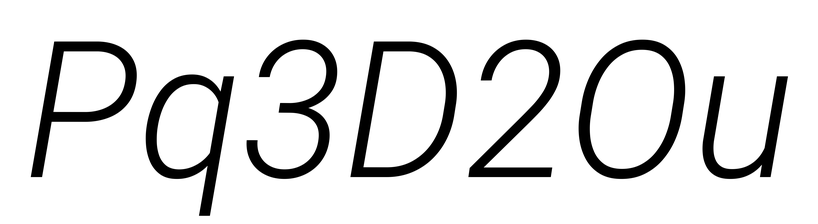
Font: Roboto-Italic_Light_Italic